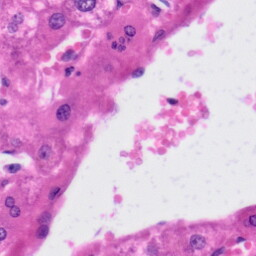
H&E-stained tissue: Liver